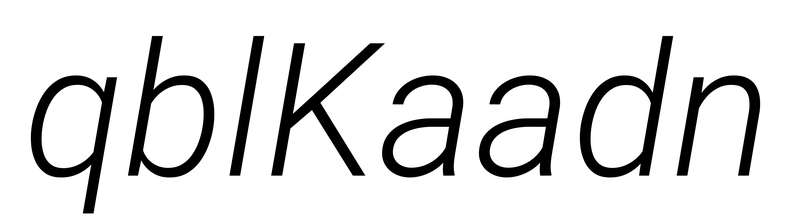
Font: Roboto-Italic_Light_Italic